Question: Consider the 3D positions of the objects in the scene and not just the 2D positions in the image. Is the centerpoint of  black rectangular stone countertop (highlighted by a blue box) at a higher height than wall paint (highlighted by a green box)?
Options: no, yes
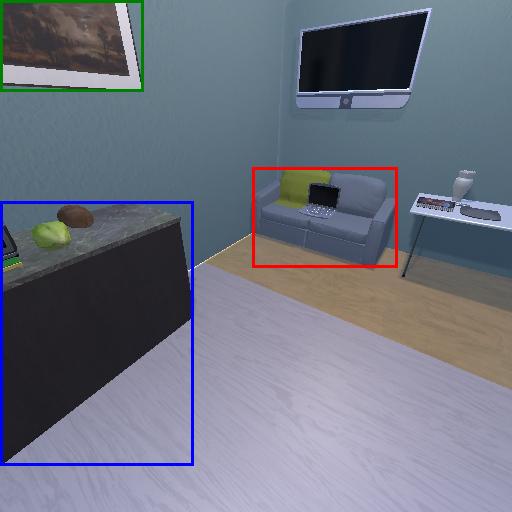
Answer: no